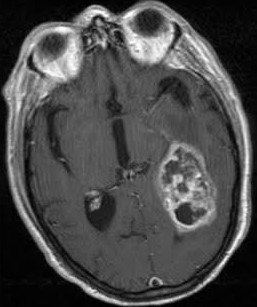
Label: meningioma